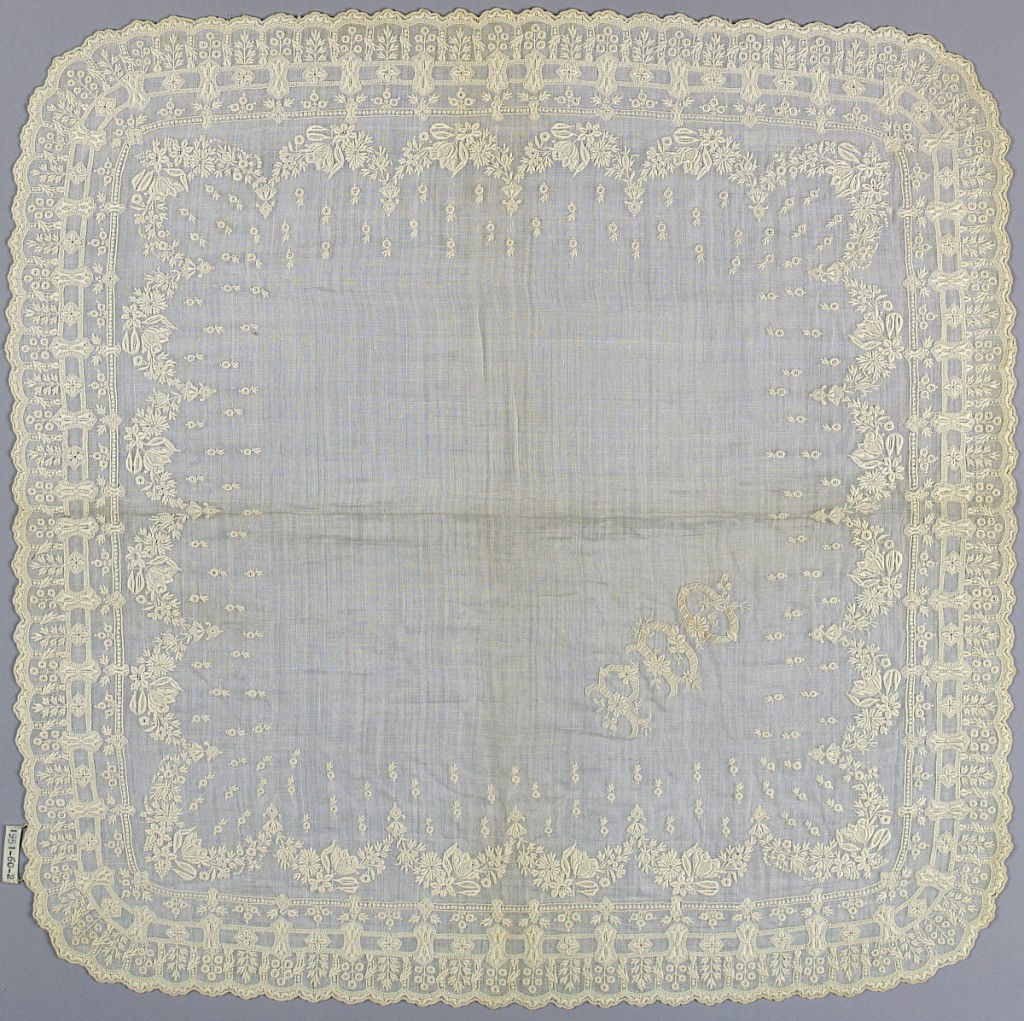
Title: Handkerchief
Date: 1840–1860
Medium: linen Technique: buttonhole, knot, and satin stitch embroidery
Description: White linen handkerchief with elaborate embroidered borders. Buttonholed scalloped edge with shield-shaped sections framing minute embroidered flowers. Above are other border designs and festoons of small flowers. Large corner initial embroidered in white: "P.D.O."